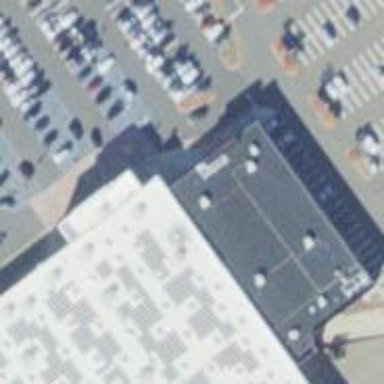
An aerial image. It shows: Building.